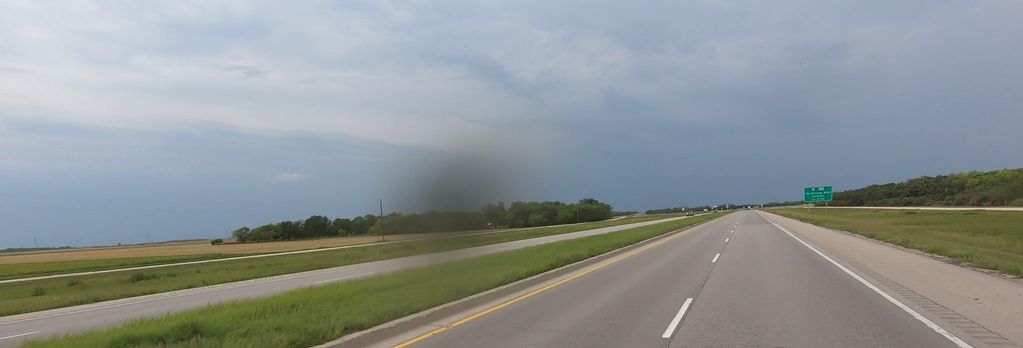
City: winnipeg